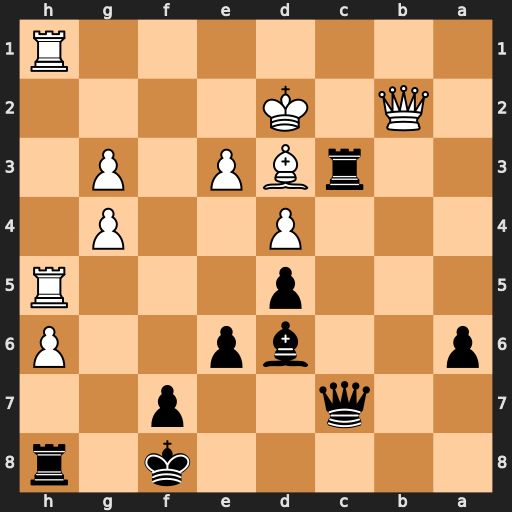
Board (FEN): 5k1r/2q2p2/p2bp2P/3p3R/3P2P1/2rBP1P1/1Q1K4/7R
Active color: b
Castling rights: -
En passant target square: -
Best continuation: Rxd3+ Kxd3 Qc4+ Kd2 Bb4+ Qxb4+ Qxb4+